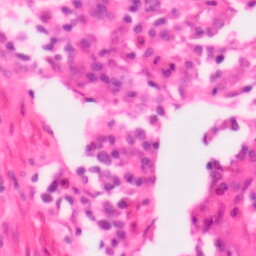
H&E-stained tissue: Colon